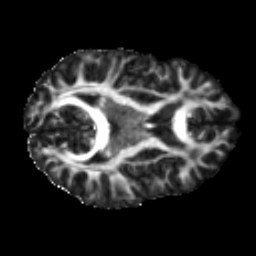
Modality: FA
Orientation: axial
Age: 22
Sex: male
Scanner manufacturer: ge
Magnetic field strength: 3 T
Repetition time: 7.8 s
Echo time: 0.0606 s